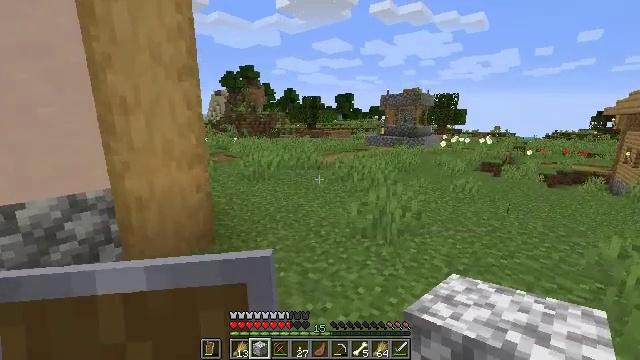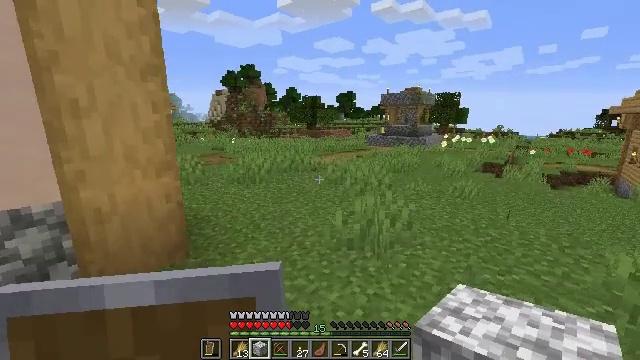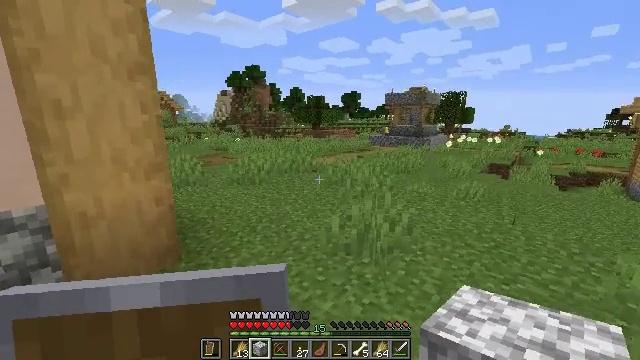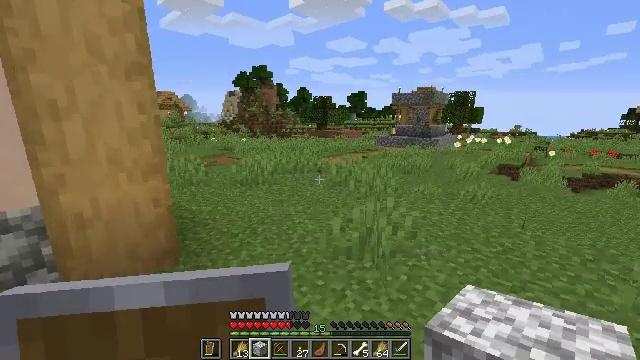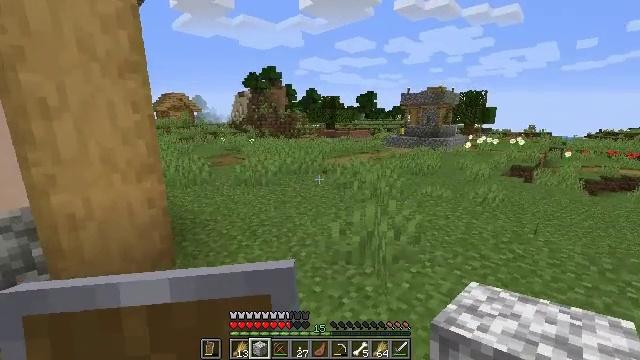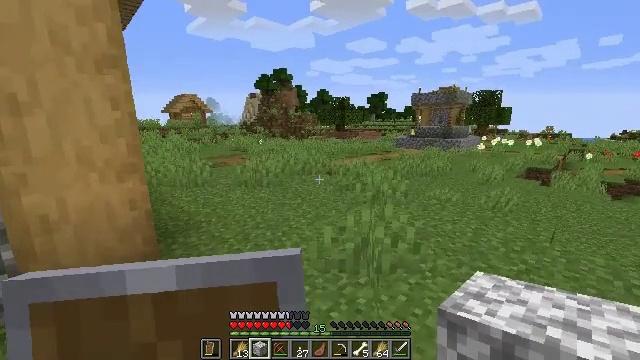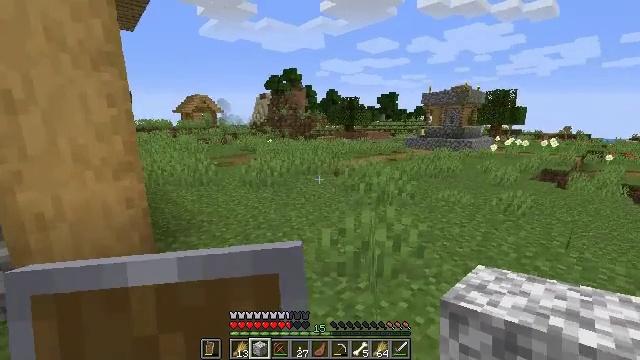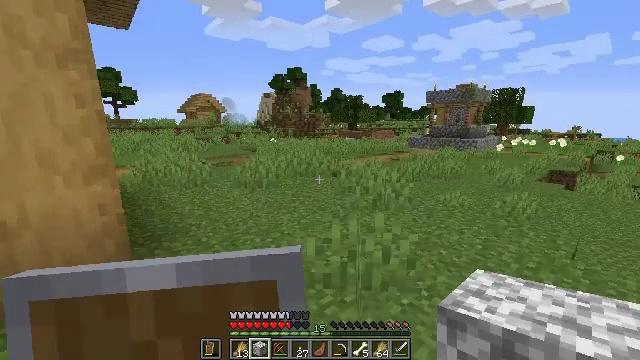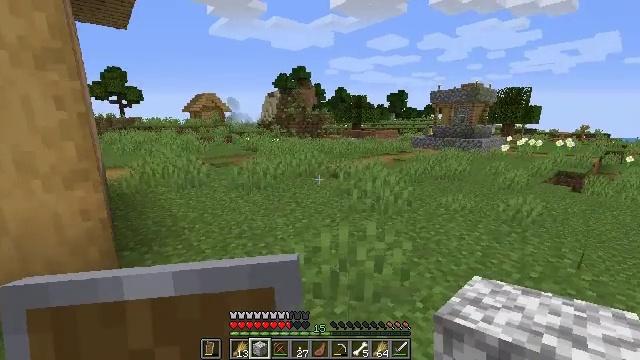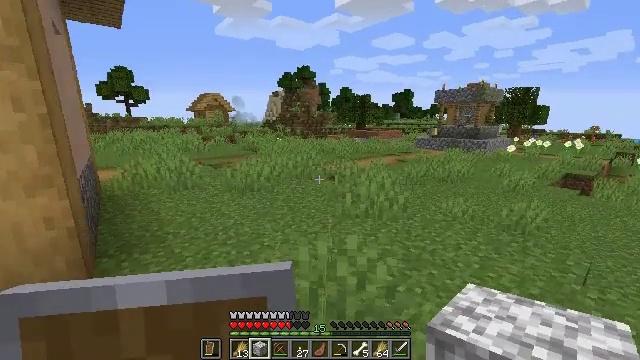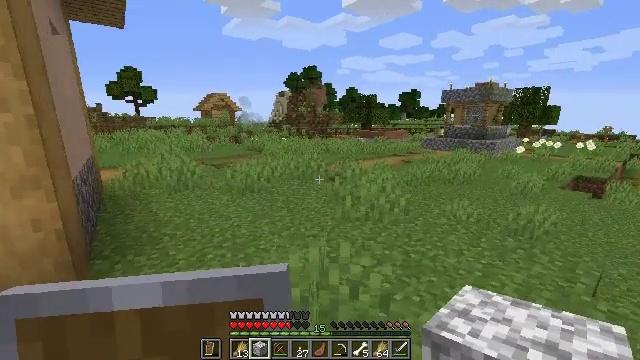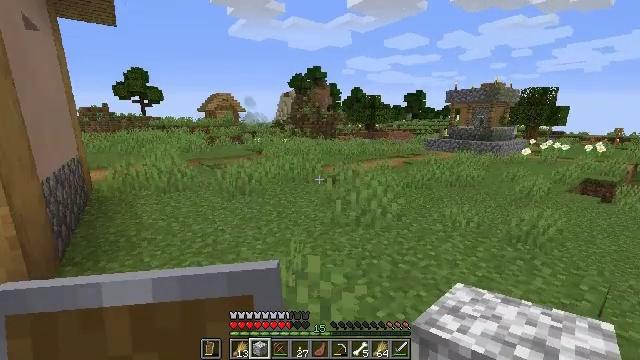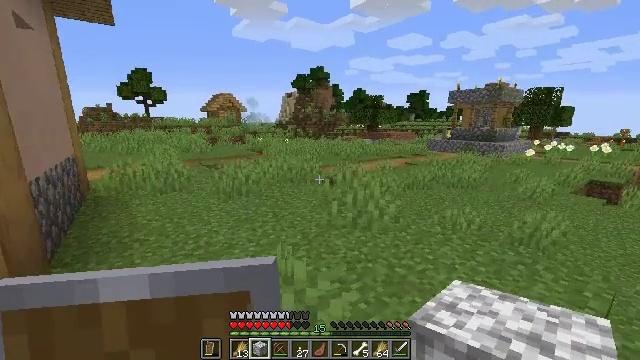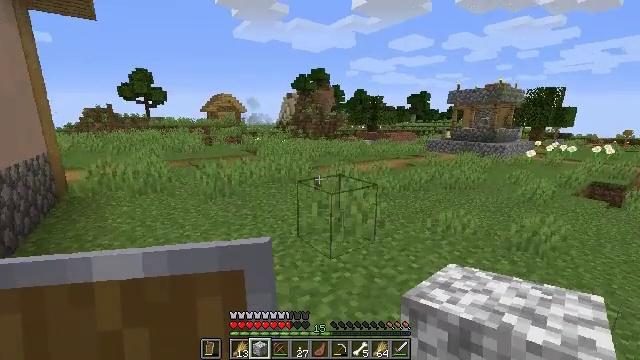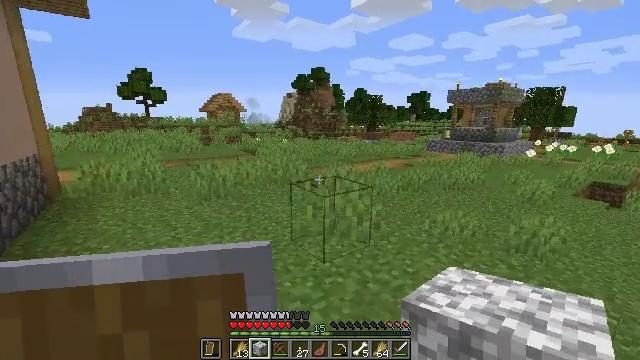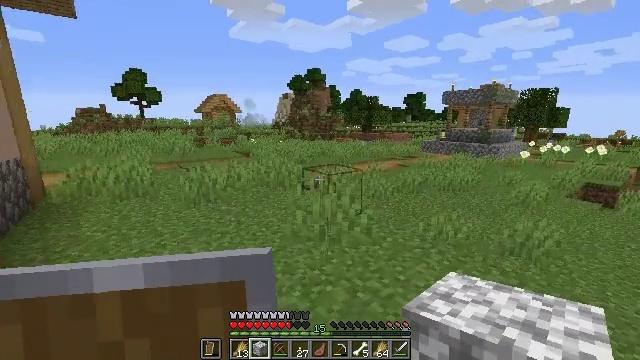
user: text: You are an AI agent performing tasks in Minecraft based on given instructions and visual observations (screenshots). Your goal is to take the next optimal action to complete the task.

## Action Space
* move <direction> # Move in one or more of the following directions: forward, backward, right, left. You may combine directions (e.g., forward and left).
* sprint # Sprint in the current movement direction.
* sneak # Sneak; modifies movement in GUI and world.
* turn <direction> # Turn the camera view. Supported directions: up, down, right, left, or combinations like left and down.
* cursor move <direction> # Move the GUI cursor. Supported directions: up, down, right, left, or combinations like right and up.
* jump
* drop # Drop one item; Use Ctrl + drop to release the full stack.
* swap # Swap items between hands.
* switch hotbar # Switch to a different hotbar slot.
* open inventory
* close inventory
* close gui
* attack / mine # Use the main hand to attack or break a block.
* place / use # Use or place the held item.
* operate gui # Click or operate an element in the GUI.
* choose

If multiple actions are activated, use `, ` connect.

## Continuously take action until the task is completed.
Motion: motion action
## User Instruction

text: Gather the bell for your inventory.
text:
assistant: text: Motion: move forward and move right
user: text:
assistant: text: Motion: move forward and move right, turn left
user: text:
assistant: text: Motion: move forward and move right, turn left
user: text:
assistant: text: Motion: move forward and move right, turn left
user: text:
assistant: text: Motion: move forward and move right, turn left
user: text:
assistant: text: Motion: move forward and move right, turn left
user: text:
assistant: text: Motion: move forward and move right, turn left
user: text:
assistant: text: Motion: move forward and move right
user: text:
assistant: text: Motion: move forward and move right, turn left
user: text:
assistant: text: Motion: move forward and move right, turn left
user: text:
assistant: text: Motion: move forward and move right, turn left
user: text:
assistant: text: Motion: move forward and move right
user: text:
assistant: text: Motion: move forward and move right
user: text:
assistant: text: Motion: move forward and move right
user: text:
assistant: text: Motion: move forward and move right
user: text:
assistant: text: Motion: move forward, turn right and up
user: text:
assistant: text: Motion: move forward, turn right
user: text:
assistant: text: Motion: move forward, turn right
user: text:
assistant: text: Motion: move forward, turn right
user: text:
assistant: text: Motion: move forward
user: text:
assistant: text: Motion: move forward
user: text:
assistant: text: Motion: move forward
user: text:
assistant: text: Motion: move forward
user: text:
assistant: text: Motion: move forward
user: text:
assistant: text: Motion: move forward
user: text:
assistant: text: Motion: move forward
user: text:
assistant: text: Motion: move forward
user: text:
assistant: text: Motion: move forward
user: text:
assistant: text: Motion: move forward
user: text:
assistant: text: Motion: move forward